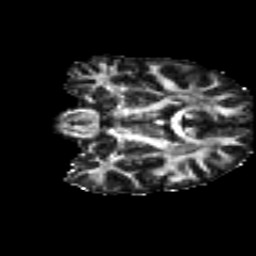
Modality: FA
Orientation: coronal
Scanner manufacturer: siemens
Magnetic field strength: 3 T
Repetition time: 4.16 s
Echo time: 0.0806 s